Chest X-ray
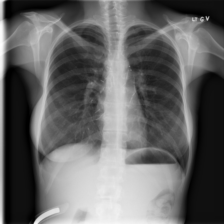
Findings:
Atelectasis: negative
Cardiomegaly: negative
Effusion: negative
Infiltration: negative
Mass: negative
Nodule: negative
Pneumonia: negative
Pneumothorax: negative
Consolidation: negative
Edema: negative
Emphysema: negative
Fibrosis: negative
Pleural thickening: negative
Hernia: negative